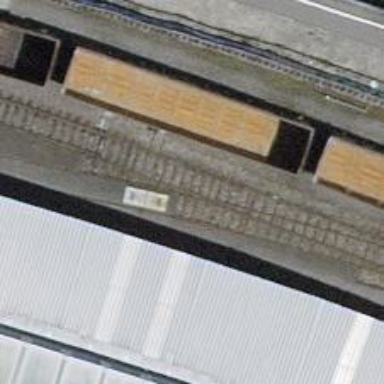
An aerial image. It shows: Railway switch.